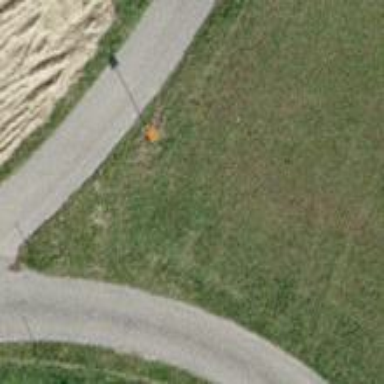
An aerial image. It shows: Aerial marker.